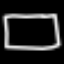
Label: square